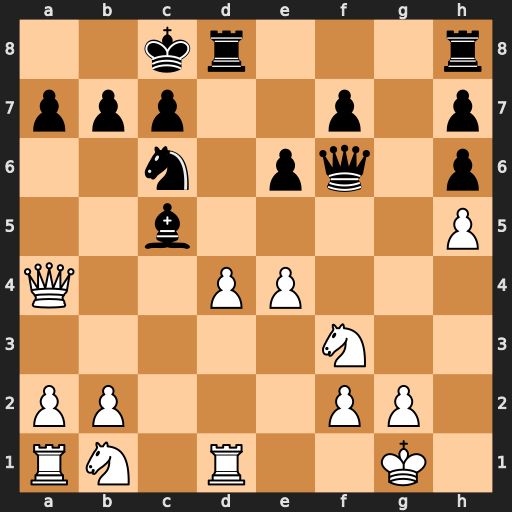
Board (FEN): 2kr3r/ppp2p1p/2n1pq1p/2b4P/Q2PP3/5N2/PP3PP1/RN1R2K1
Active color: w
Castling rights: -
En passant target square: -
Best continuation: dxc5 Rxd1+ Qxd1 Qxb2 Nbd2